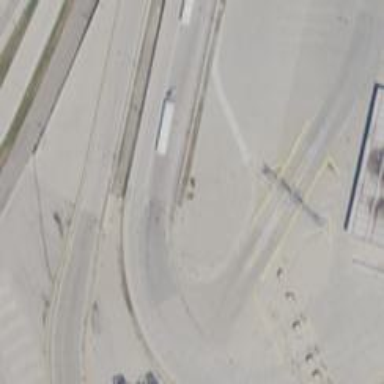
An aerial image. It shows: Trunk link highway.